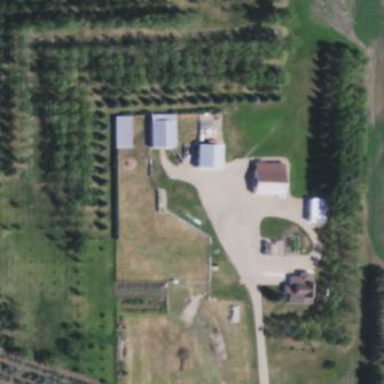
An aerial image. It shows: Orchard.